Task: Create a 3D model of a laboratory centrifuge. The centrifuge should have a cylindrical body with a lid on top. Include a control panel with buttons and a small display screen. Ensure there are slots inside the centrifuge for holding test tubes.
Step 11:
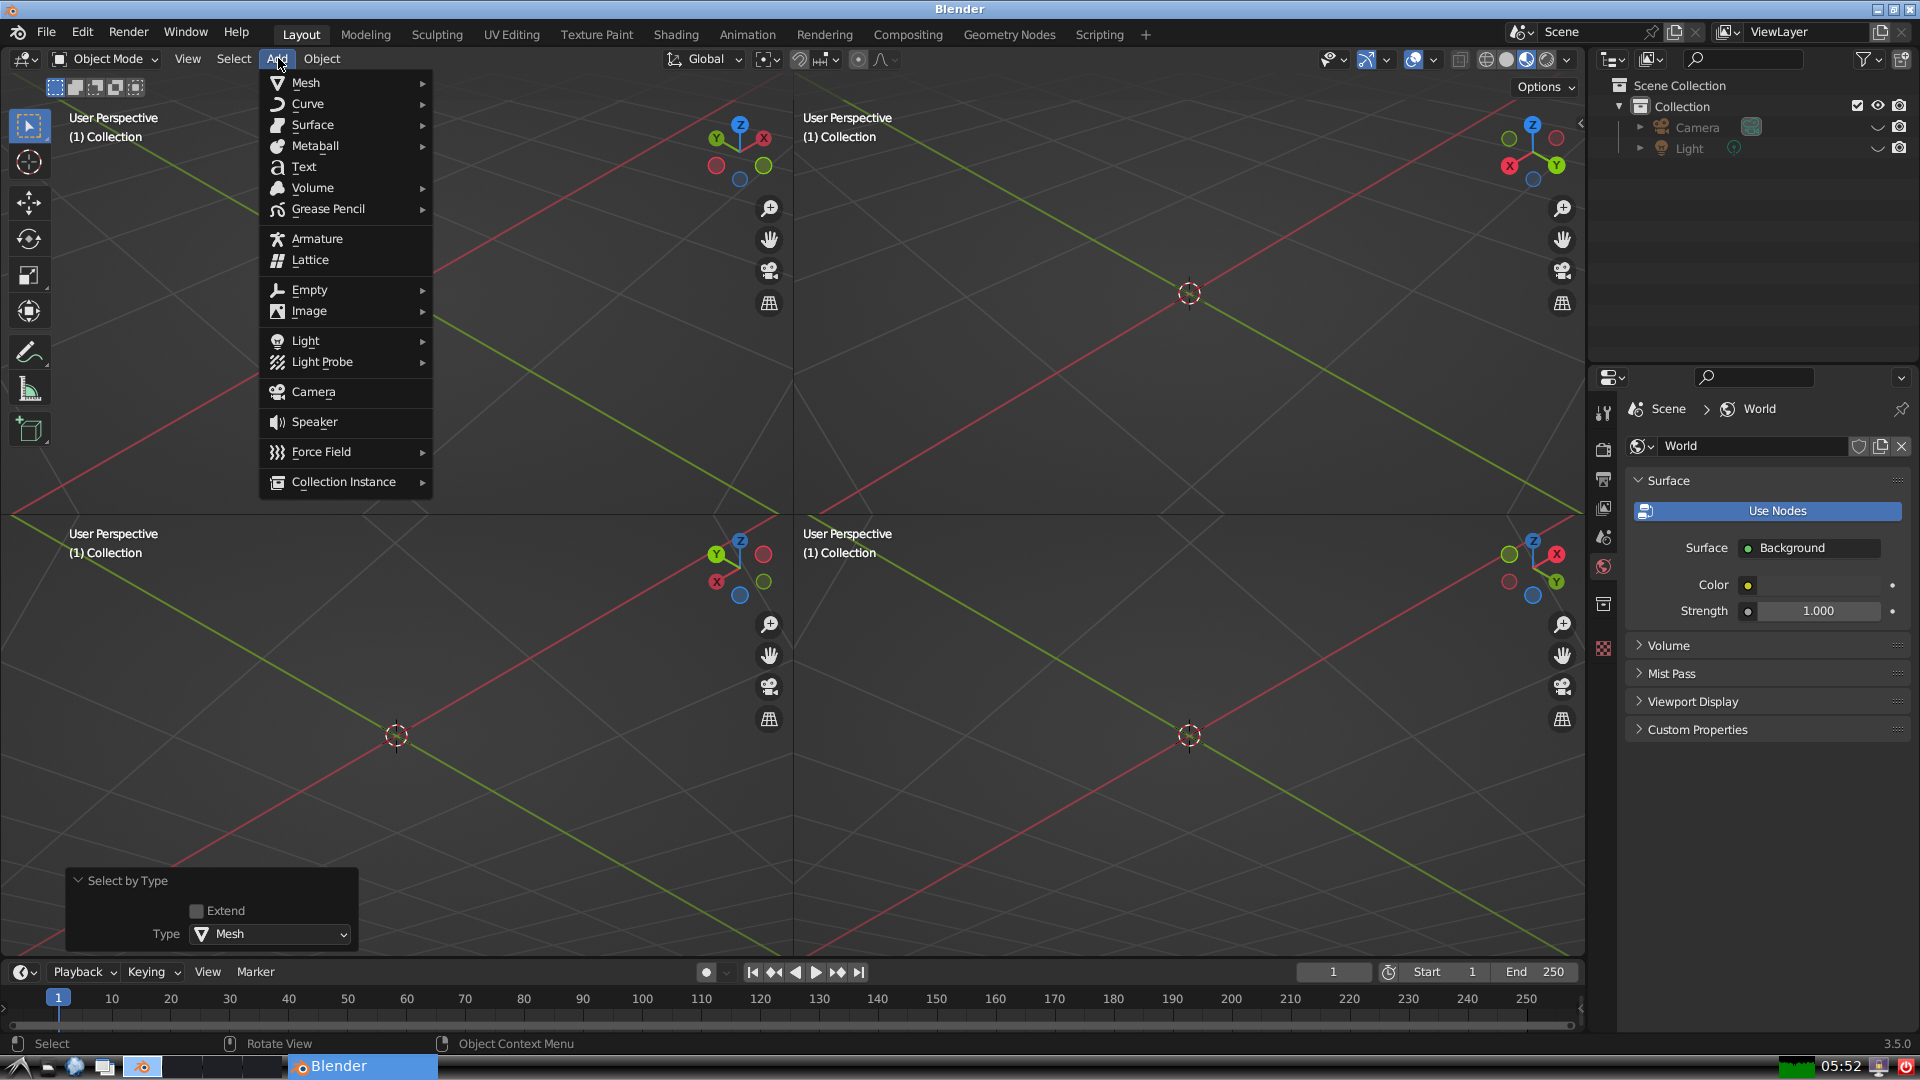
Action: {"mouse_move": [304, 84]}